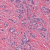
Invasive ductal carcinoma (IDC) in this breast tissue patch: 1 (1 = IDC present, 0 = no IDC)